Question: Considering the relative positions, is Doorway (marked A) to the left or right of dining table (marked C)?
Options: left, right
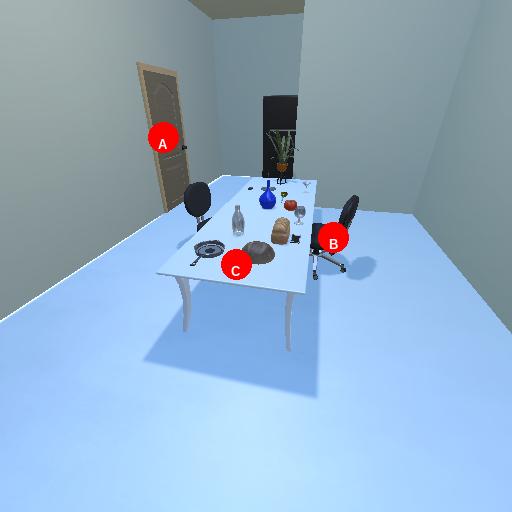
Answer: left